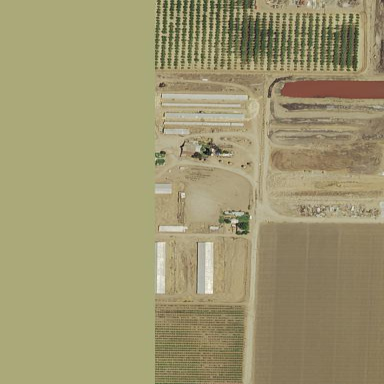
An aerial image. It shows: Farm.